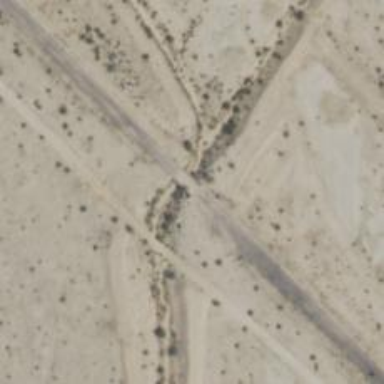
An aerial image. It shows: Abandoned railway.